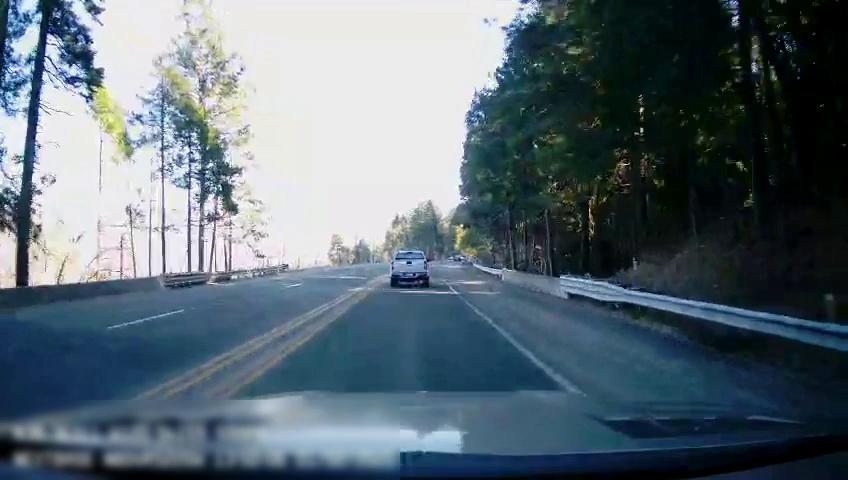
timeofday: Day
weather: Sunny
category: Drivable Space
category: Vehicles | Truck
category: Lanes | Alternate Lane
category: Lanes | Current Lane
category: Lanes | Current Lane
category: Lanes | Opposite Lane
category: Lanes | Opposite Lane
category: Lanes | Opposite Lane